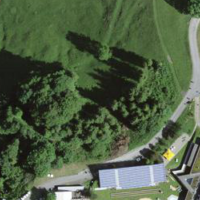
EUNIS habitat code: 43
Species observed at this site:
Milvus milvus
Chamaenerion angustifolium
Phoenicurus ochruros
Hyles gallii